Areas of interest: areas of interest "Southwest China City"
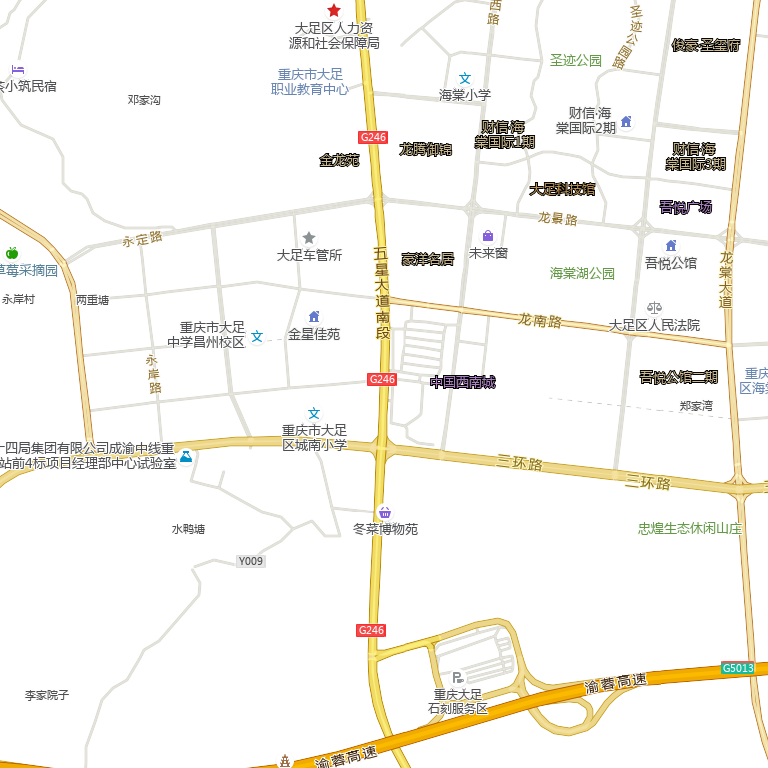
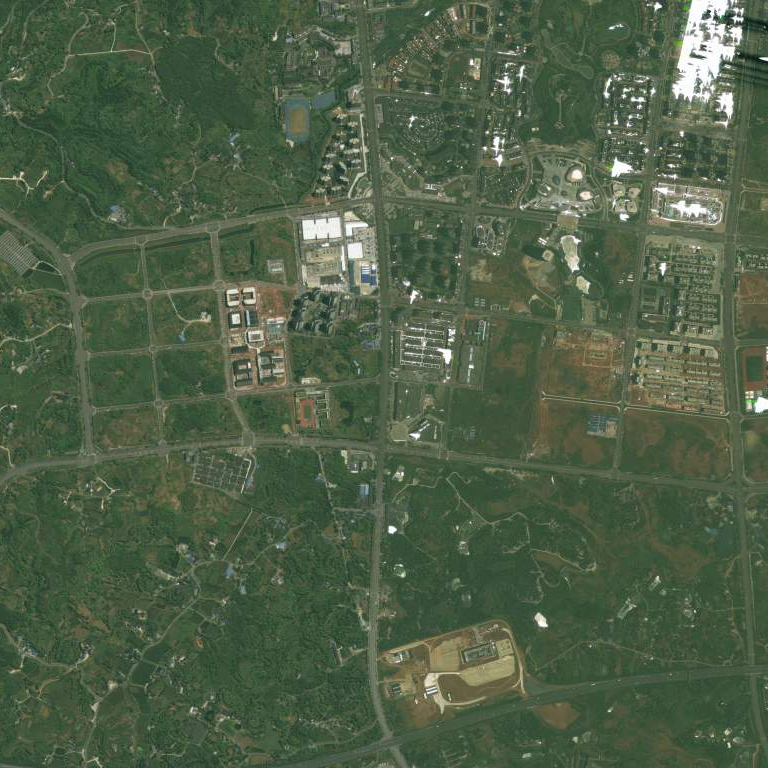